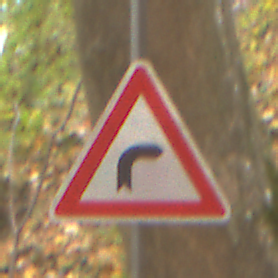
Verkehrszeichen: KurveRechts
Umgebung: Outdoor, Nature
Tageszeit: MorningAfternoon
Wetter: Overcast
Licht: Natural
Jahreszeit: Autumn
Kontrast: LowContrast